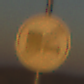
Verkehrszeichen: EndeUeberholverbotKraftfahrzeuge
Umgebung: Outdoor, Nature
Tageszeit: SunriseSunset
Wetter: Clear
Licht: Natural
Jahreszeit: NotSpecified
Kontrast: HighContrast